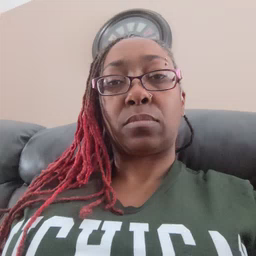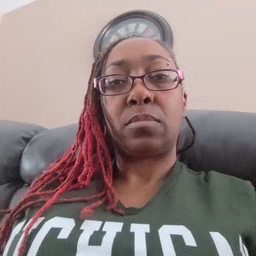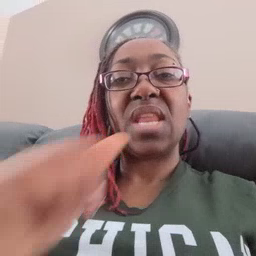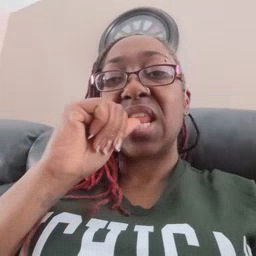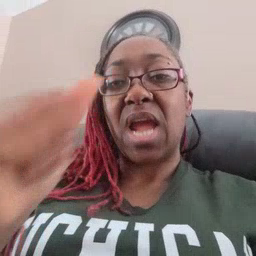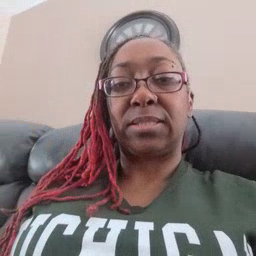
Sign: nuts